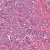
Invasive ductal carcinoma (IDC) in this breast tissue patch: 1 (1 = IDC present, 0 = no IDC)